Milling tool wear sample.
Tool blade image: 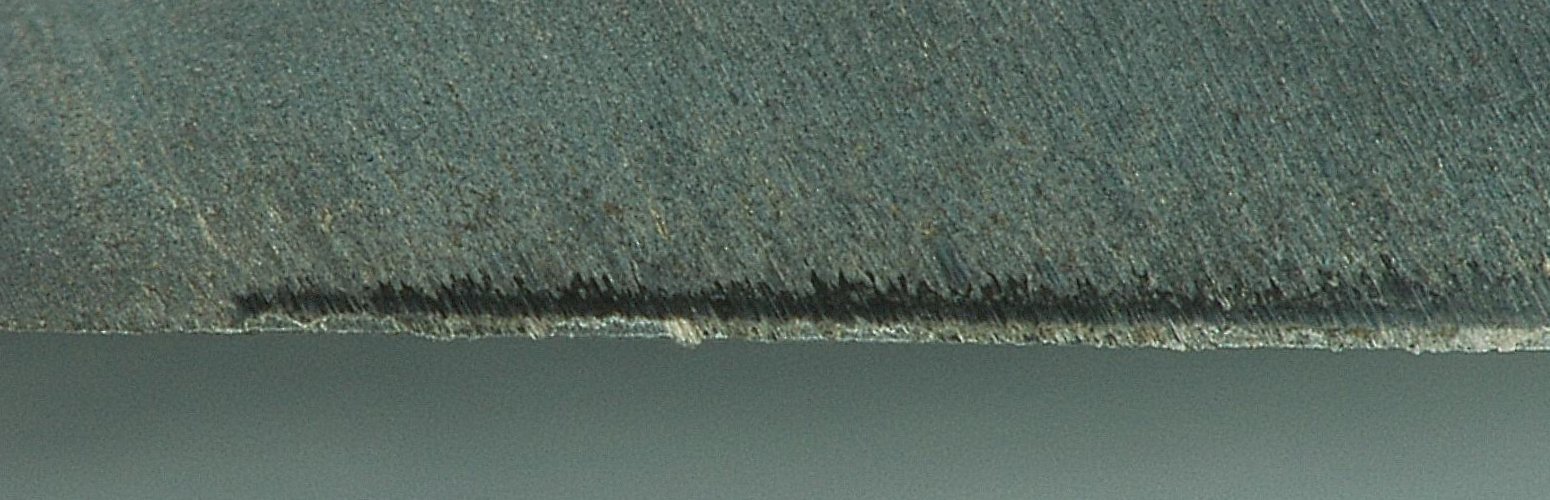
Chip image: 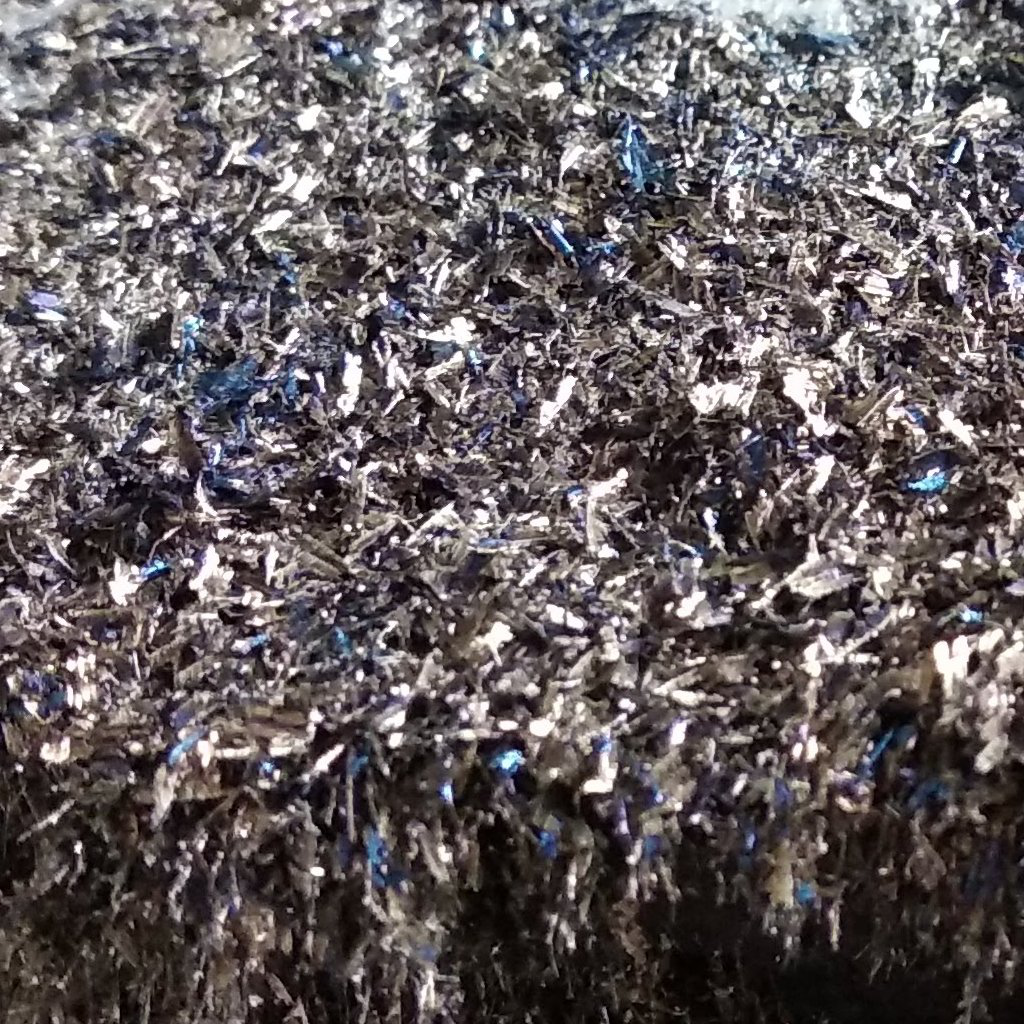
Workpiece image: 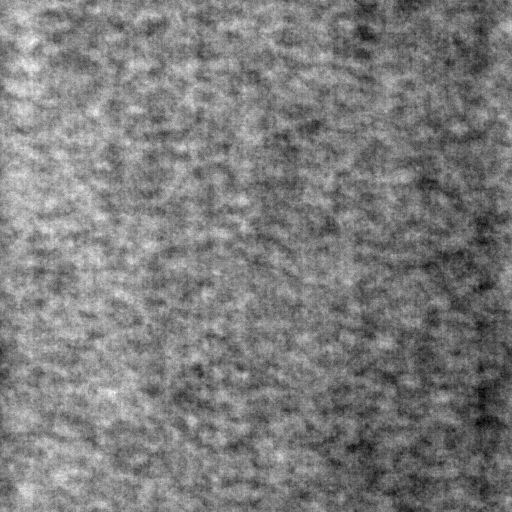
Tool wear state: used
Gaps: 8.52
Flank wear: 81.69
Overhang: 25.81
Force-signal Mel-spectrograms (X, Y, Z axes): 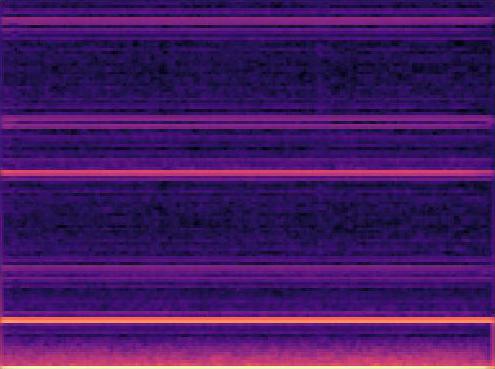 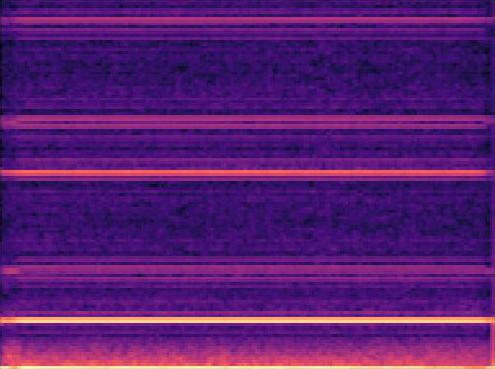 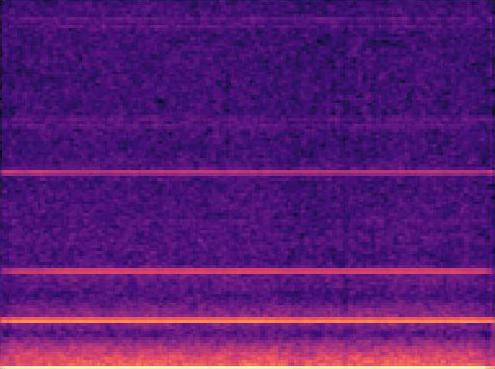
Force-signal scalograms (X, Y, Z axes): 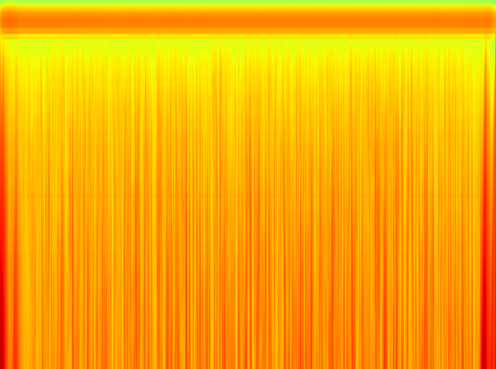 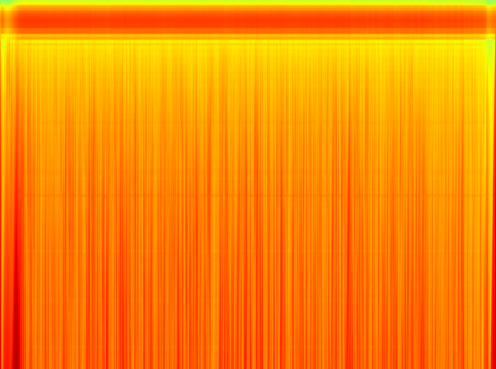 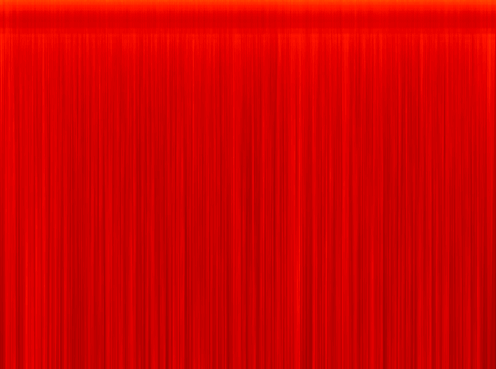
Force phase: steady_state_stabilization_wear